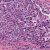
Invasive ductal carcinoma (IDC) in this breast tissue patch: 0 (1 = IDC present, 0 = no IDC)